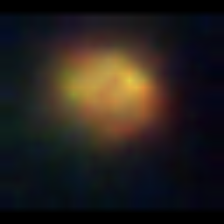
Taxon: NanoPlankton
Group: Other